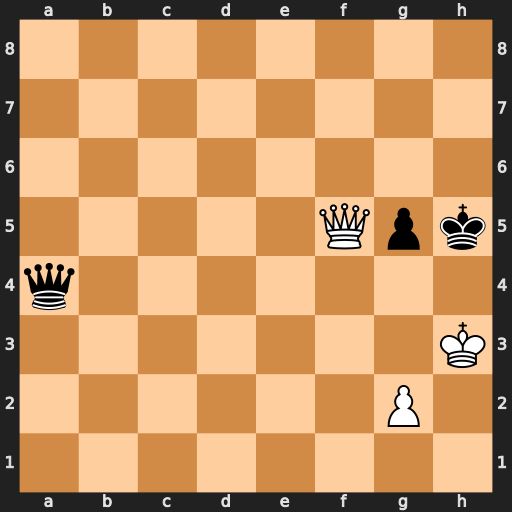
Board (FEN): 8/8/8/5Qpk/q7/7K/6P1/8
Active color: w
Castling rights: -
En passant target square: -
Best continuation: Qh7#